Field crop: maize
Growth stage: 1
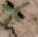
Species: atriplex